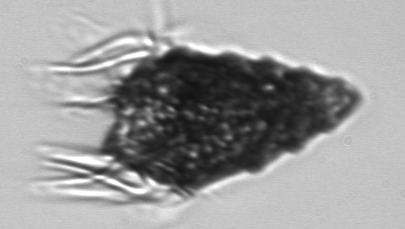
Label: Laboea_strobila